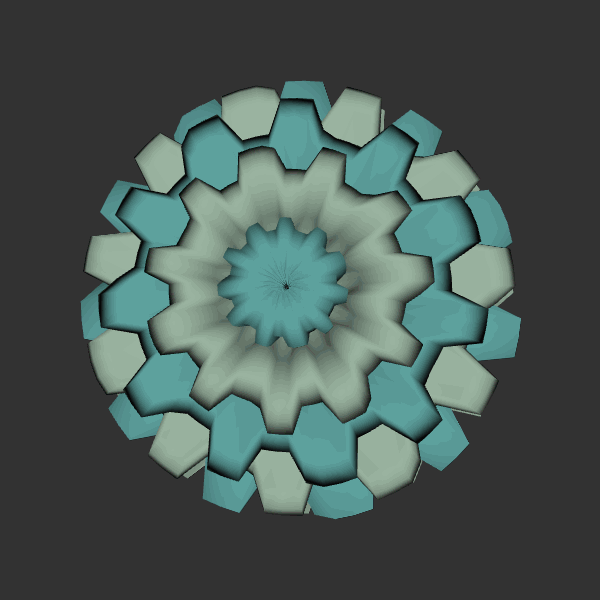
Background: dark